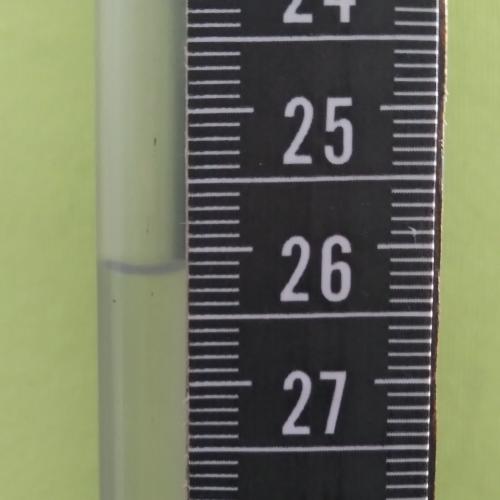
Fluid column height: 26.1 cm